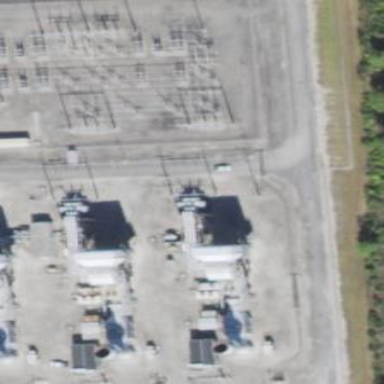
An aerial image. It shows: Substation for switching with surrounding fence.